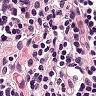
Metastatic tissue present: no